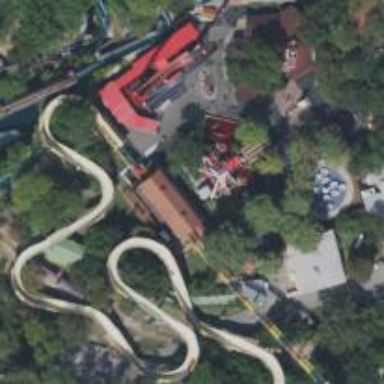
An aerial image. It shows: Attraction that is roller coaster. It is popular tourism spot.